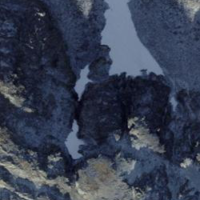
EUNIS habitat code: 48
Species observed at this site:
Androsace alpina
Oxyria digyna